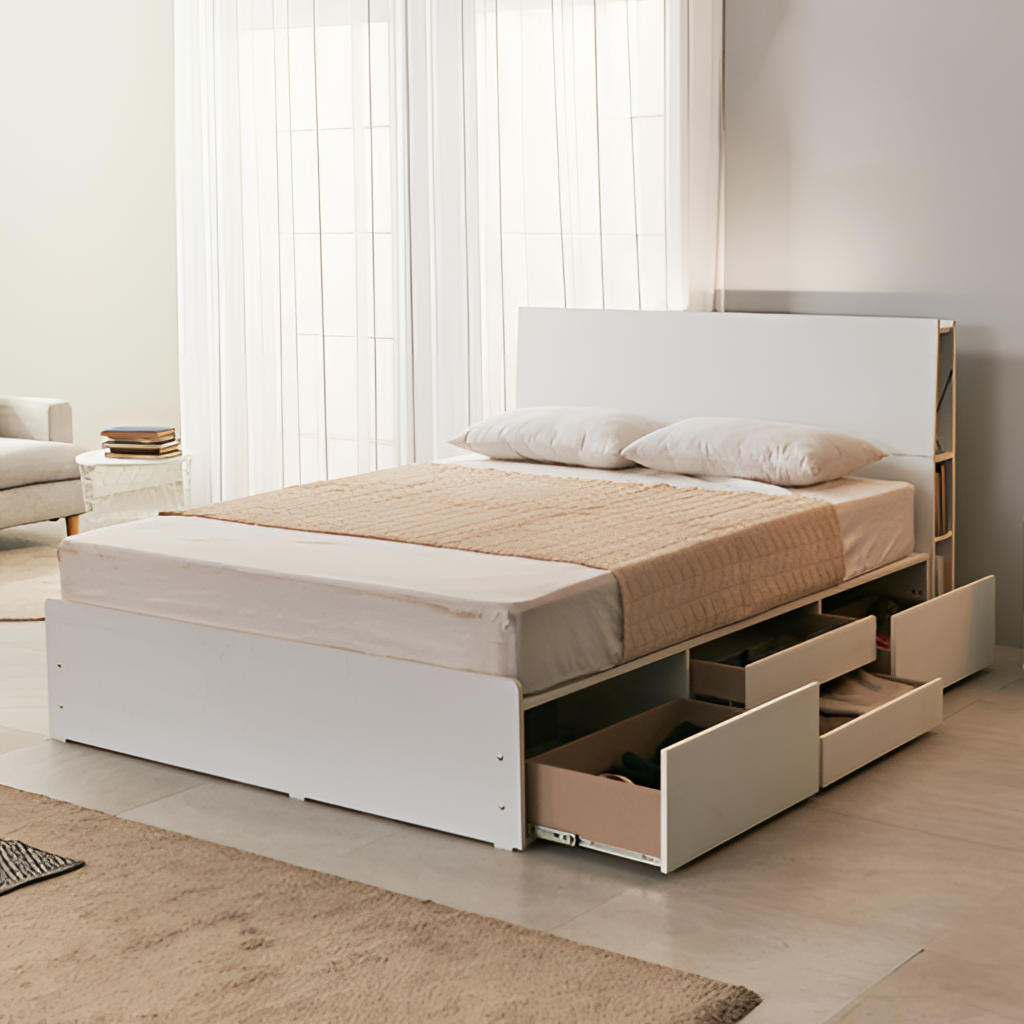
bedroom, white wood storage bed, contemporary, paint wallpaper, with solid pattern, tile flooring, with large square pattern